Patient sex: M
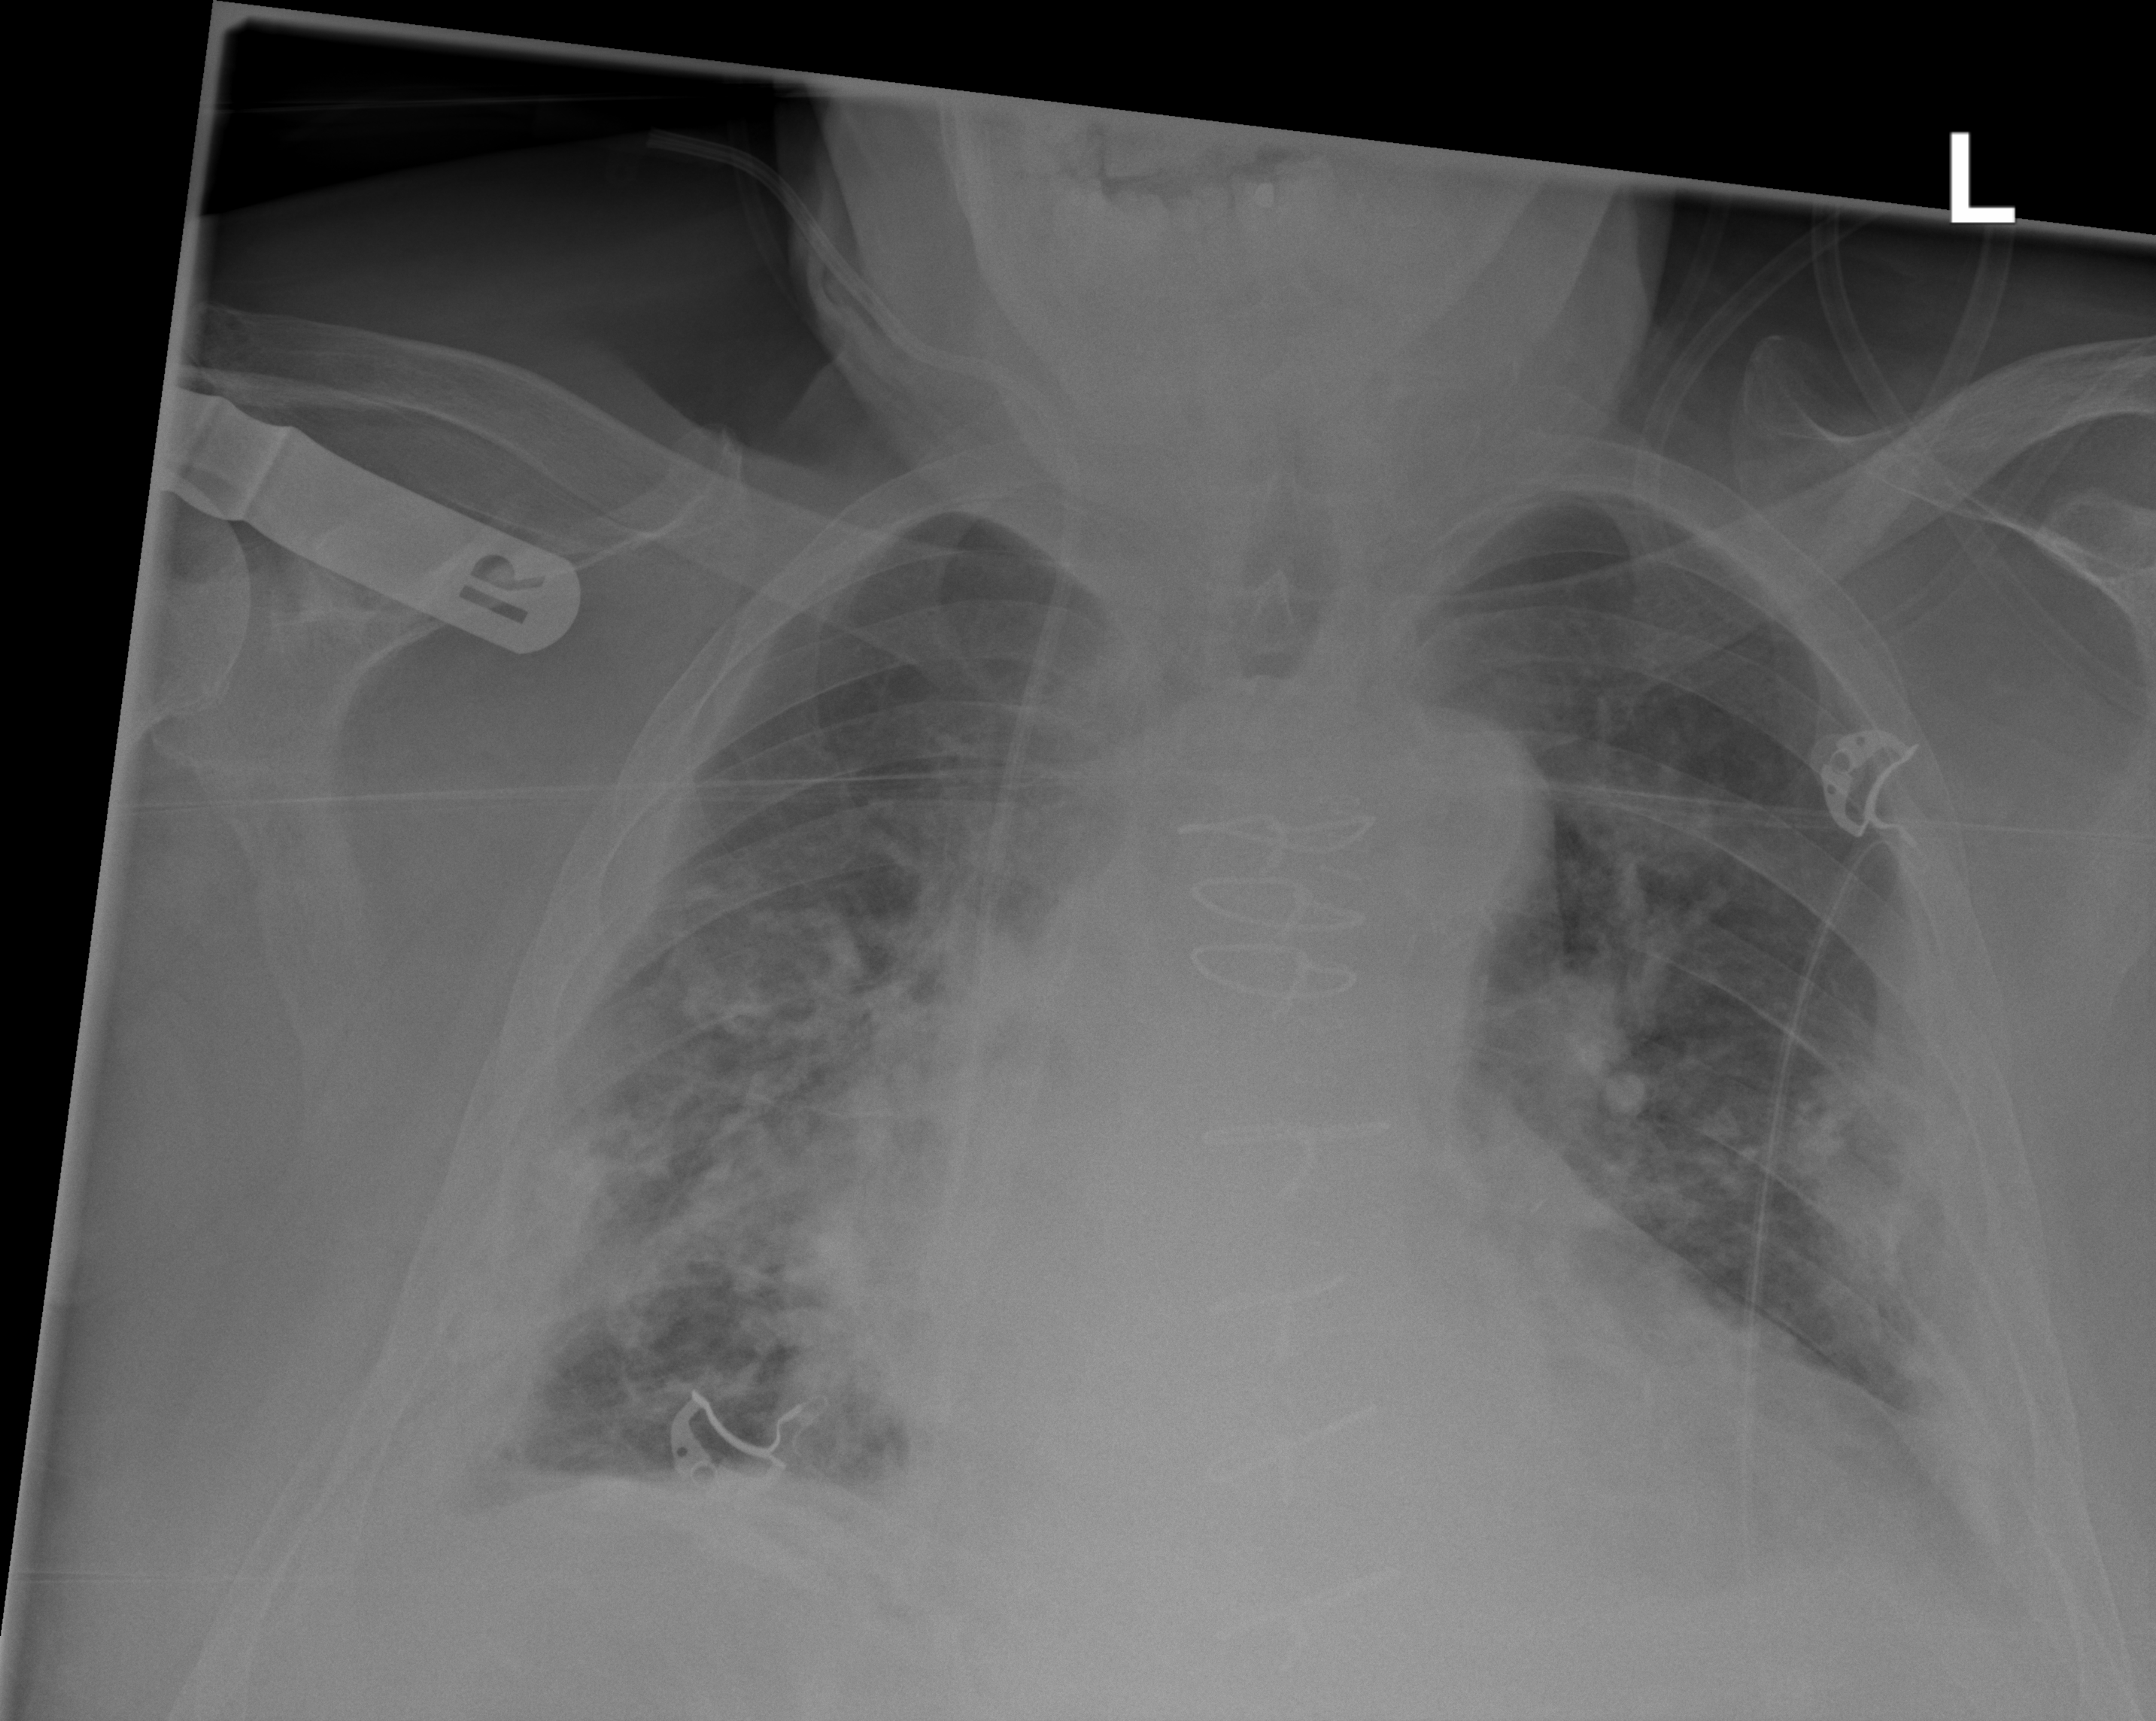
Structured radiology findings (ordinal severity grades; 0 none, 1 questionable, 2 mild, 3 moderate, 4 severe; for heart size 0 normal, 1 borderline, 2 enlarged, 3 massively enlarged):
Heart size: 2
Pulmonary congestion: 2
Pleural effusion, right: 2
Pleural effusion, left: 3
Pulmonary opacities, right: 3
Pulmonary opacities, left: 2
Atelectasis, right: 3
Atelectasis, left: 2